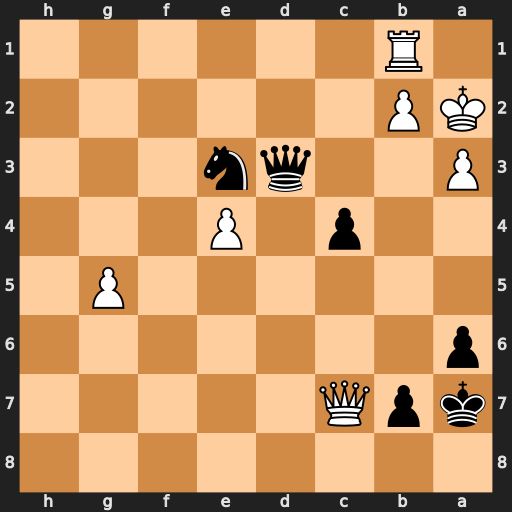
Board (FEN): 8/kpQ5/p7/6P1/2p1P3/P2qn3/KP6/1R6
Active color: b
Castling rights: -
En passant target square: -
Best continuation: Qb3+ Ka1 Nc2#